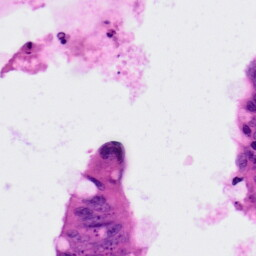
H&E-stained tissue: Colon